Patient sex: M
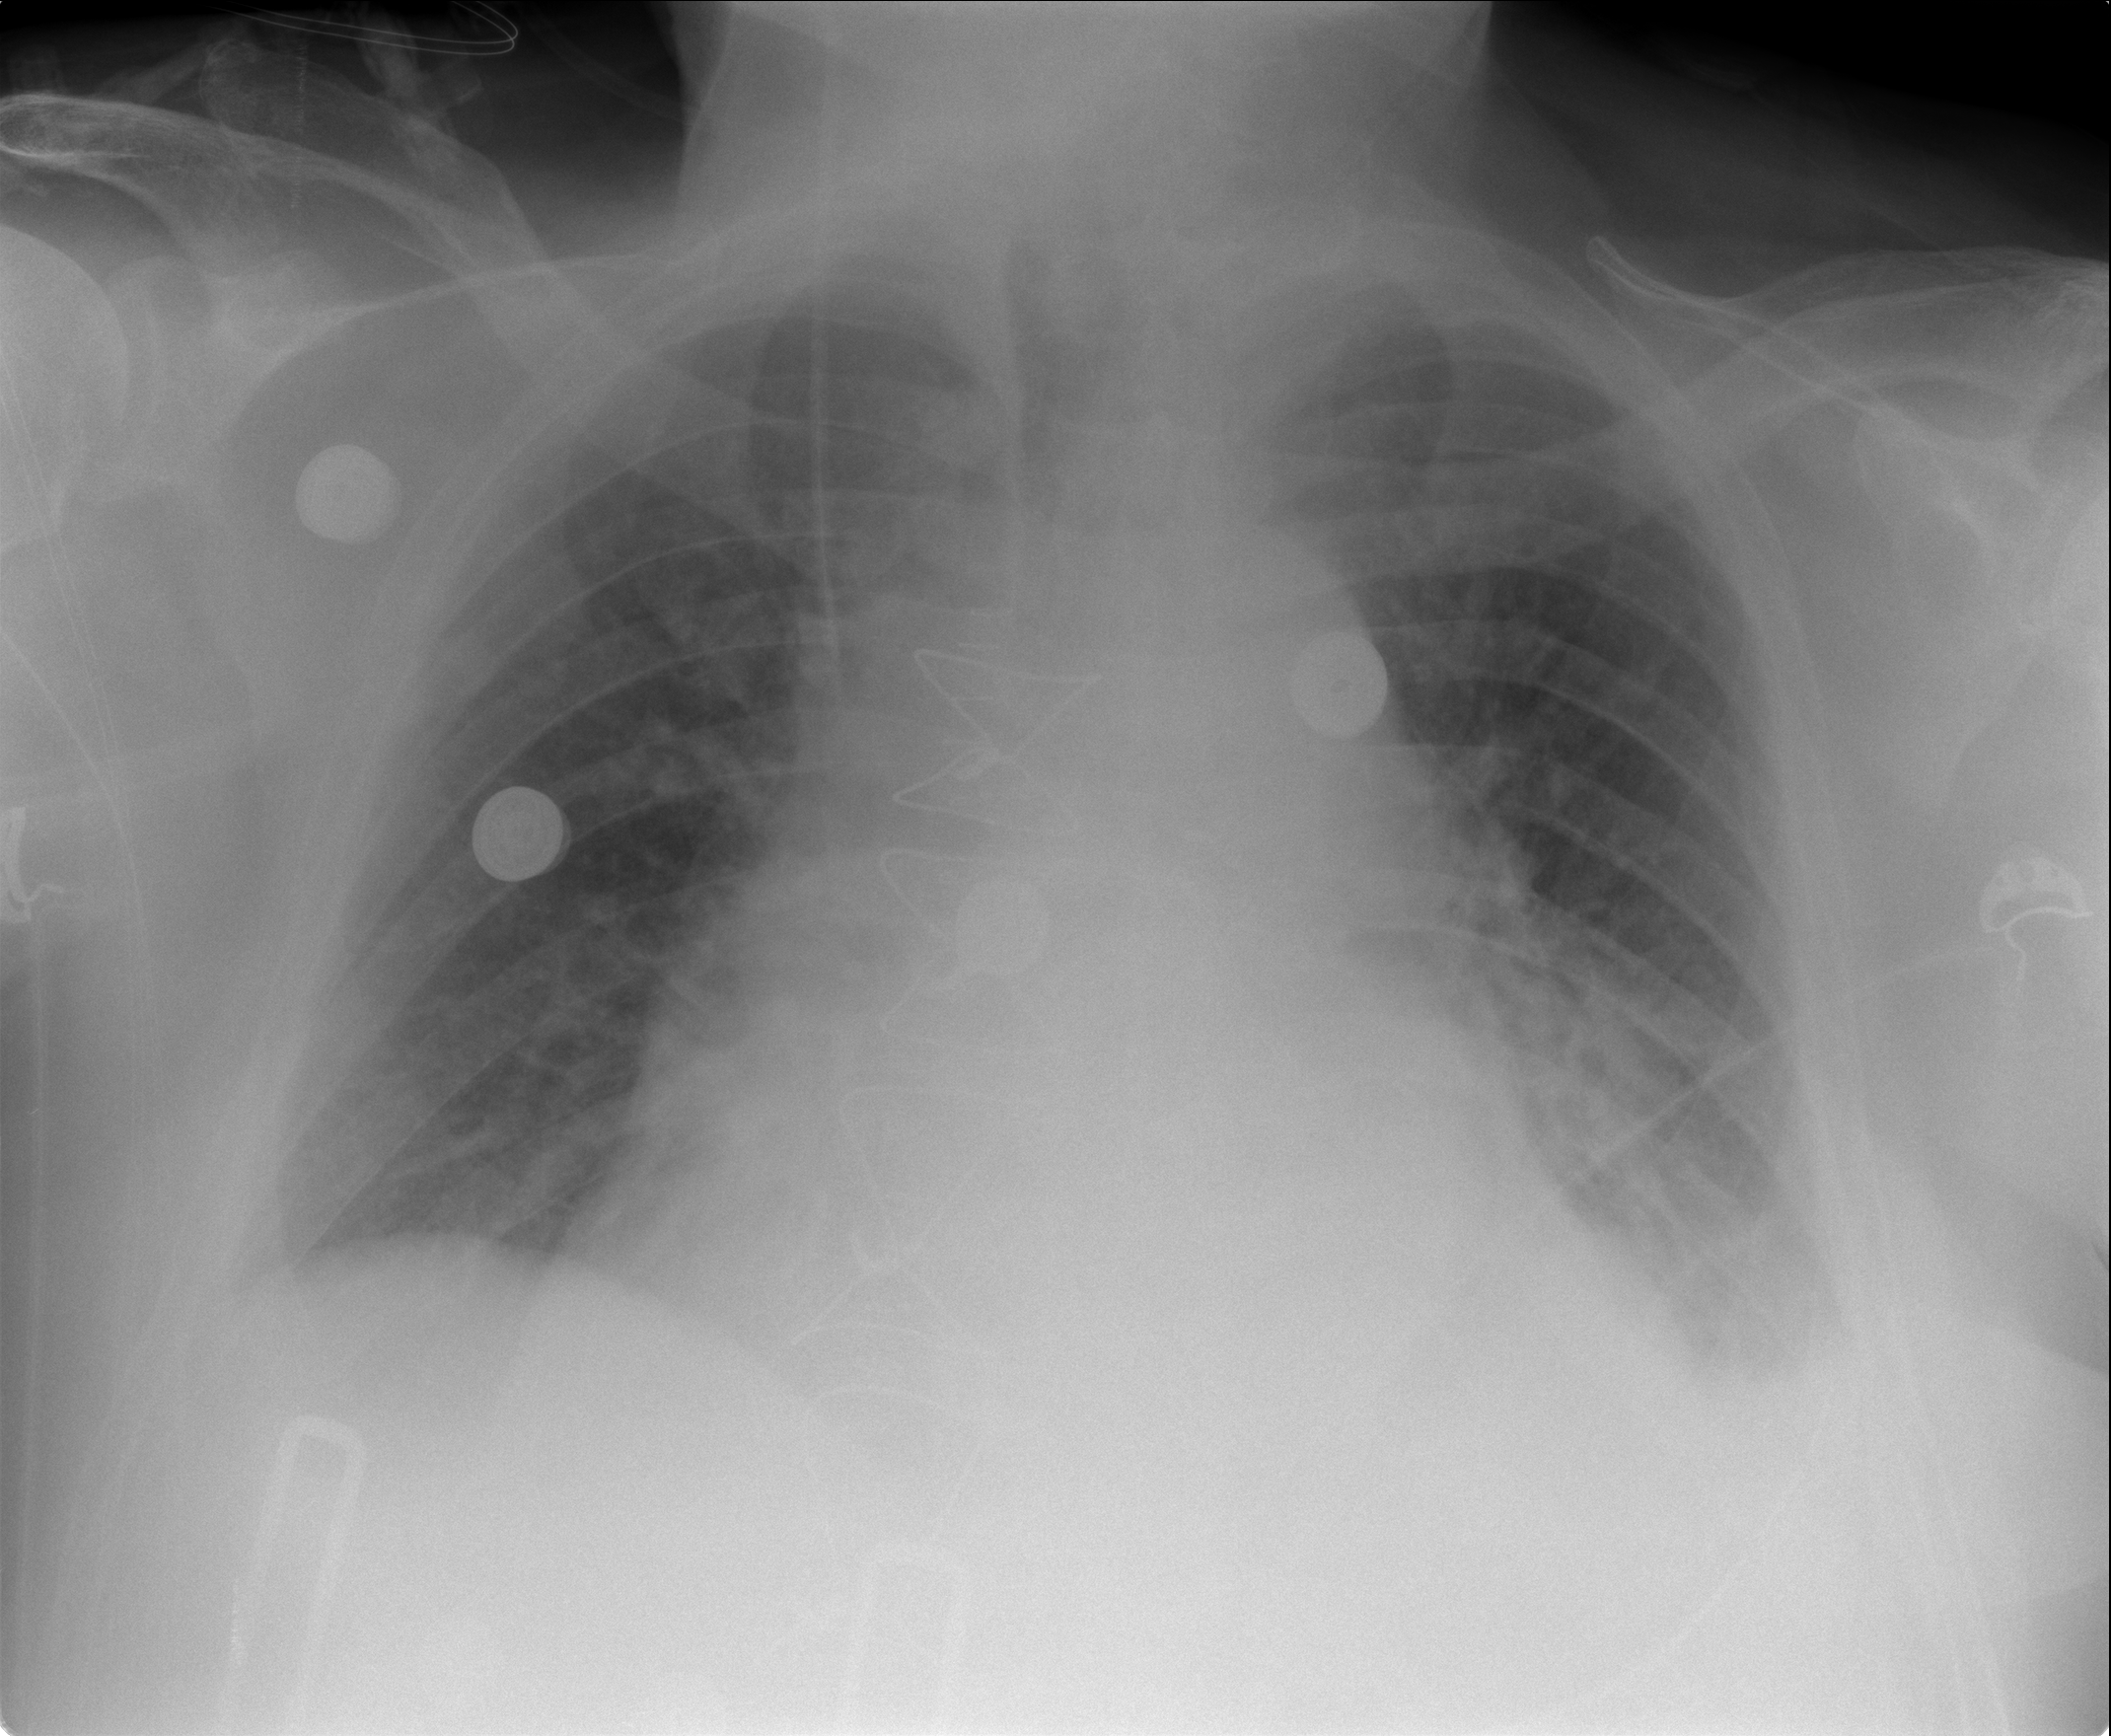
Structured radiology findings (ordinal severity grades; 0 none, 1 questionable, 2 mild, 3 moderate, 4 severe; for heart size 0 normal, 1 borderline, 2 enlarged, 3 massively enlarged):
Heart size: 3
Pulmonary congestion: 3
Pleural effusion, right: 0
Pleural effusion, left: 2
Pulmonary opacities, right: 0
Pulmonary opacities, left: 0
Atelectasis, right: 0
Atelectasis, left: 0